Question: I would like to plot two matrices in scatter plot diagram. How can I do that? I like that this plot looks like
I'm calculating linear disciminant analysis on two classes with Fischer's method. This is what I calculate:
'''
XM1 <- matrix(data=c(4,2, 2,4, 2,3, 3,6, 4,4), ncol = 2, byrow = TRUE)
XM2 <- matrix(data=c(9,10, 6,8, 9,5, 8,7, 10,8), ncol = 2, byrow = TRUE)
mi1 <- apply(XM1, MARGIN = 2, FUN = "mean")
mi2 <- apply(XM2, MARGIN = 2, FUN = "mean")
Sb <- (mi1-mi2)%*%t(mi1-mi2)
sum.cov <- (cov(XM1)+cov(XM2))
SwSb <- solve(sum.cov)%*%Sb
eg <- eigen(SwSb)
'''
How do I plot these two matrices (one with circles, second with squares) with 'abline' (using 'eigenval' result)?
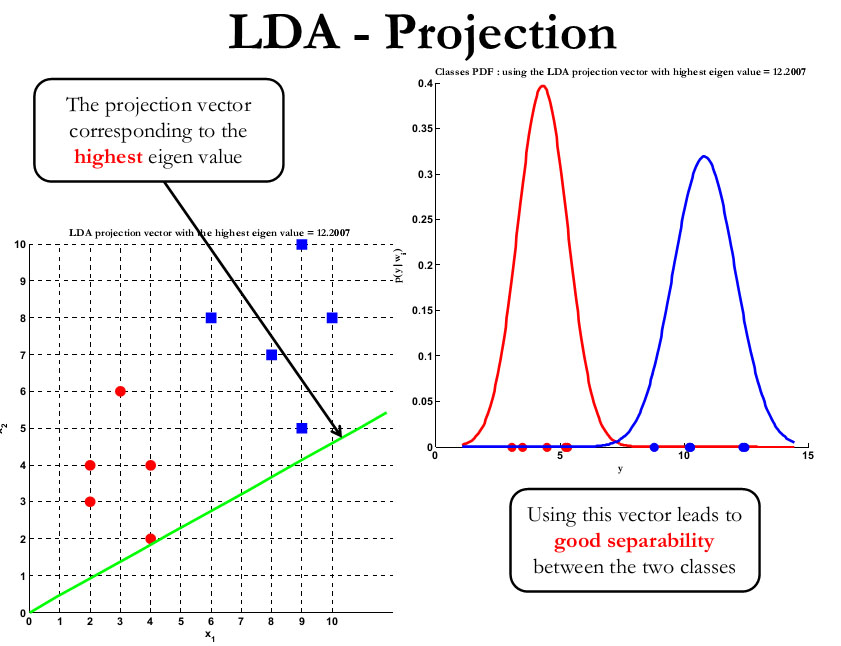
Answer: Here is a <URL> solution. First you have to bring your data in a appropriate form:
'''
mdf <- as.data.frame( rbind(XM1, XM2) )
names(mdf) <- c("x1", "x2")
mdf$f <- c( rep( "a", nrow(XM1) ), rep( "b", nrow(XM2) ) )
head(mdf)
x1 x2 f
1 4 2 a
2 2 4 a
3 2 3 a
4 3 6 a
5 4 4 a
6 9 10 b
'''
And than this produces a plot similar to the one you showed:
'''
library(ggplot2)
ggplot( mdf, aes(x=x1, y=x2, col=f) ) +
geom_point( size = 4, aes(shape = f) ) +
geom_abline( slope = eg$vectors[2,1] / eg$vectors[1,1], colour = "green" ) +
scale_shape_manual(values=c(16,15)) +
expand_limits( y = 0, x = 0) +
labs( title = paste("LDA projection vector with highest eigen value =", round(eg$values[1], 2)) ) +
theme_bw()
'''